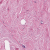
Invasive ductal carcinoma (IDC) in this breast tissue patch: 0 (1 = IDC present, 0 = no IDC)